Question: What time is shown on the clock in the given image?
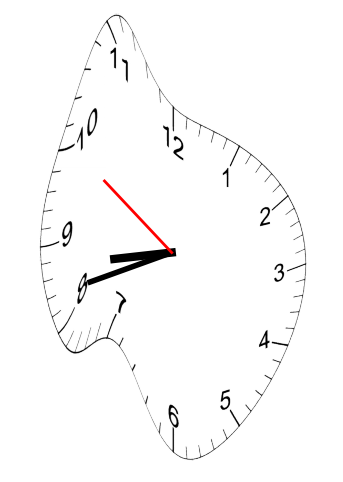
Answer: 08:41:50